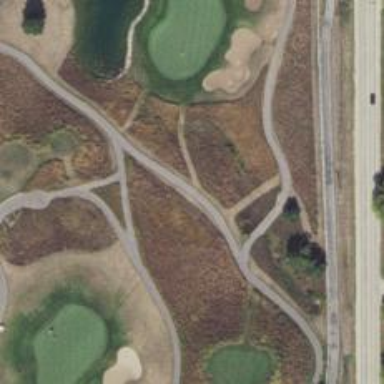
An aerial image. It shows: Golf cartpath that is also road path.